Aerial crown-view tile of a tropical tree (Barro Colorado Island, Panama), acquired 20250512:
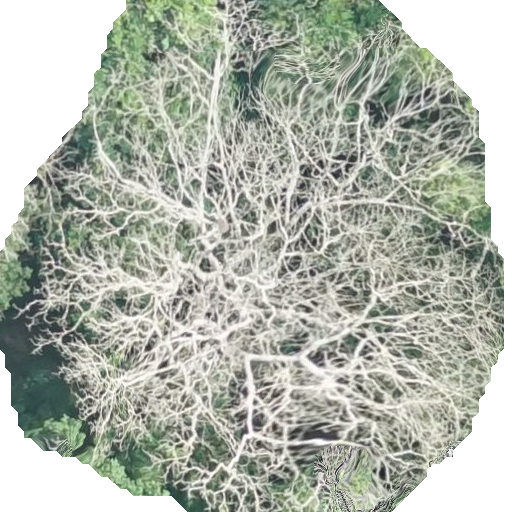
Species: Dipteryx oleifera
GBIF accepted scientific name: Dipteryx oleifera
Crown area: 325.667 m²